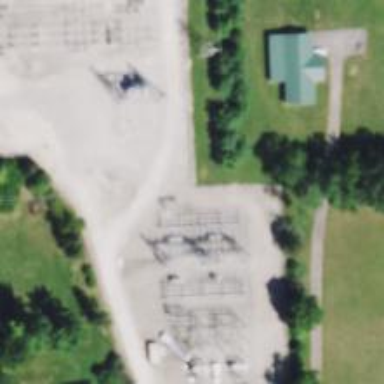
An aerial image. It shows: Switch used for power control.